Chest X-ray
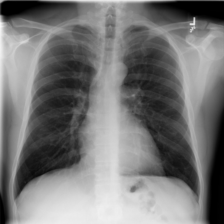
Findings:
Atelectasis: negative
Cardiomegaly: negative
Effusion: negative
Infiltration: negative
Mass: negative
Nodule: negative
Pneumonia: negative
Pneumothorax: negative
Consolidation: negative
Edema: negative
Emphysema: negative
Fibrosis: negative
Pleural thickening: negative
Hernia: negative